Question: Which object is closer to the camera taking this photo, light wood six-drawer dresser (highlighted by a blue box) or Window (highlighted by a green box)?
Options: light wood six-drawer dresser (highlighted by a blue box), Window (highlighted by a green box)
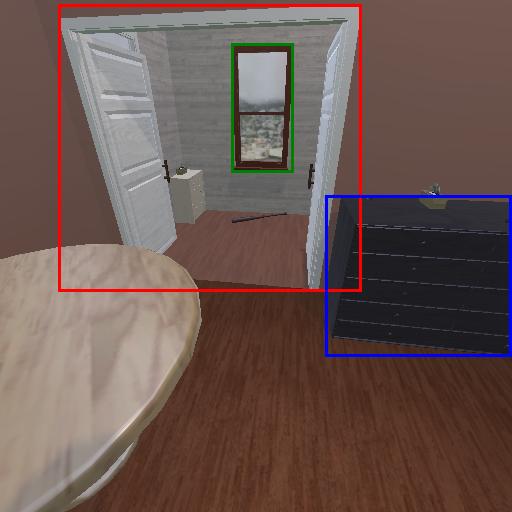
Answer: light wood six-drawer dresser (highlighted by a blue box)